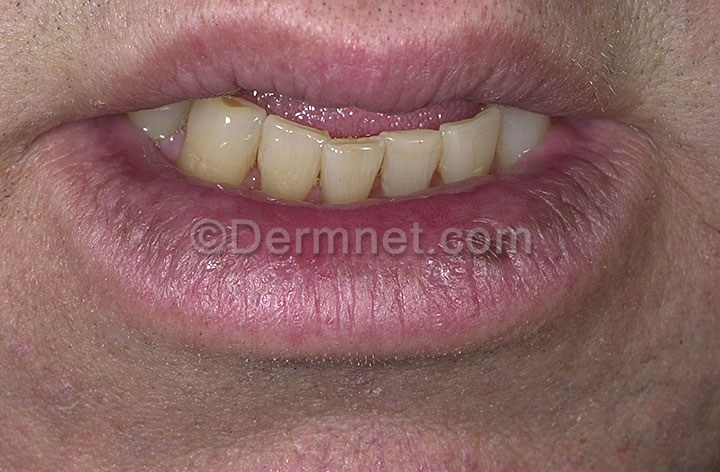
Disease: Actinic Keratosis Basal Cell Carcinoma and other Malignant Lesions